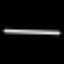
Label: line